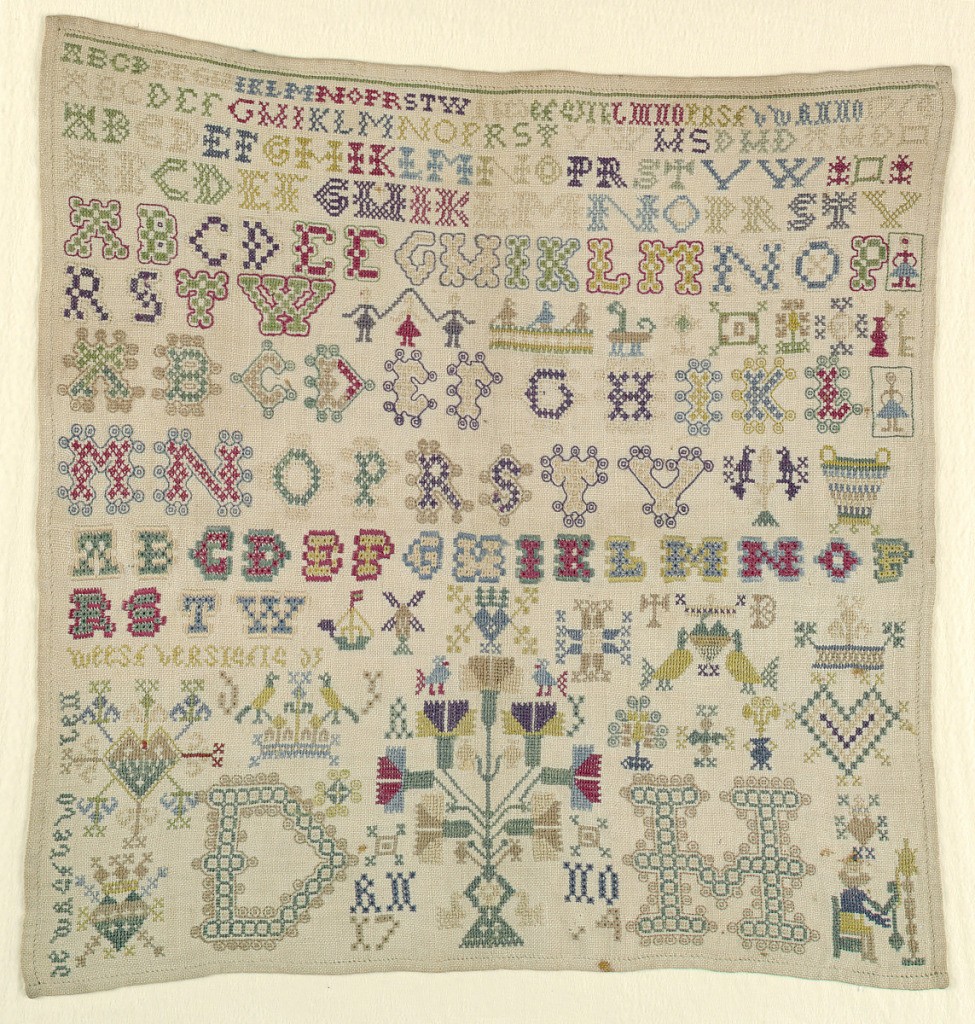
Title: Sampler
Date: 1764
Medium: silk embroidery on linen foundation Technique: embroidered in cross, back, satin, and eyelet stitches on plain weave foundation
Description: Seven alphabets with stylized bouquet and prominent initials (D H) at bottom.